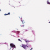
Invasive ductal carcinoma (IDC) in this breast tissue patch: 0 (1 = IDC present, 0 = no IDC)